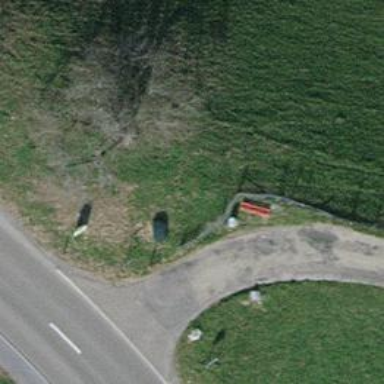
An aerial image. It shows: Red bench.